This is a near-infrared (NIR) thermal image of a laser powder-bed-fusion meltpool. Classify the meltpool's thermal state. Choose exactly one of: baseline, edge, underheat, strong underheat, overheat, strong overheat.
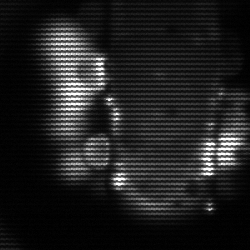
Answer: strong underheat